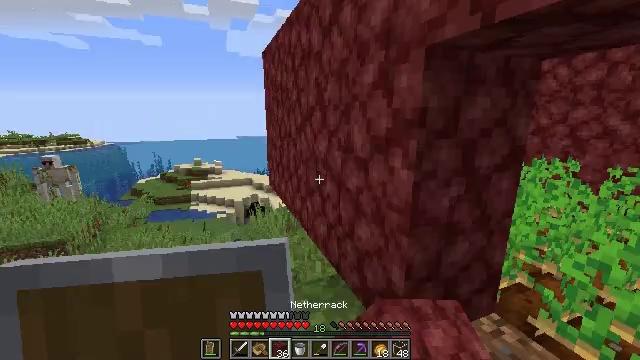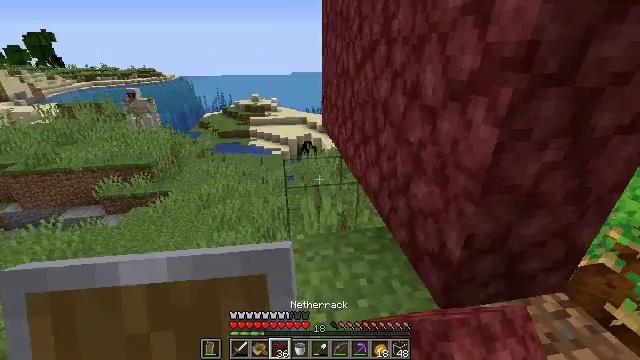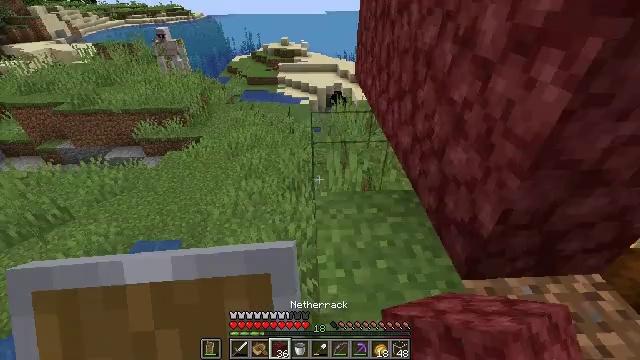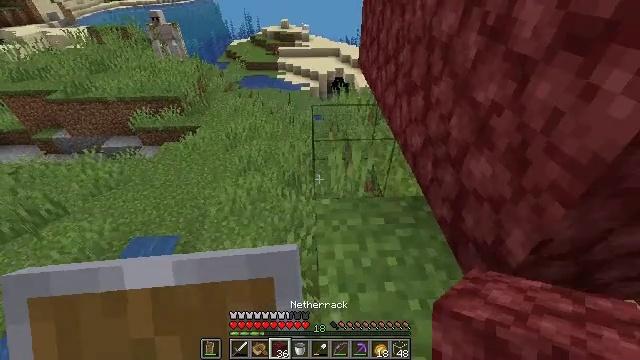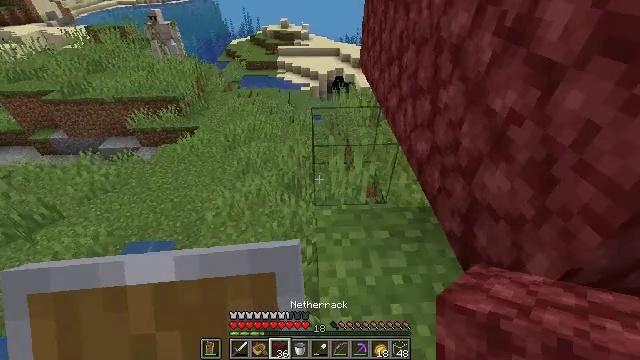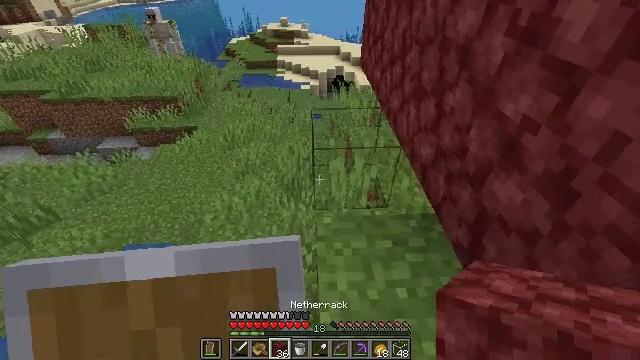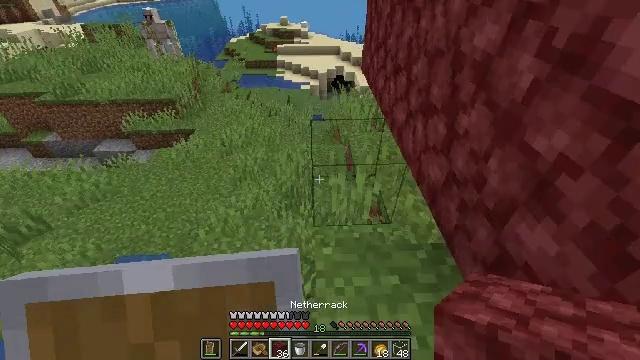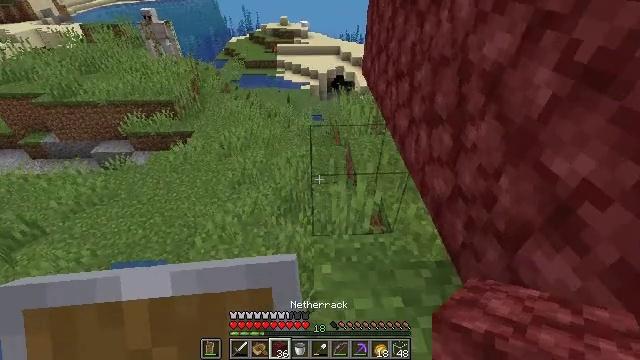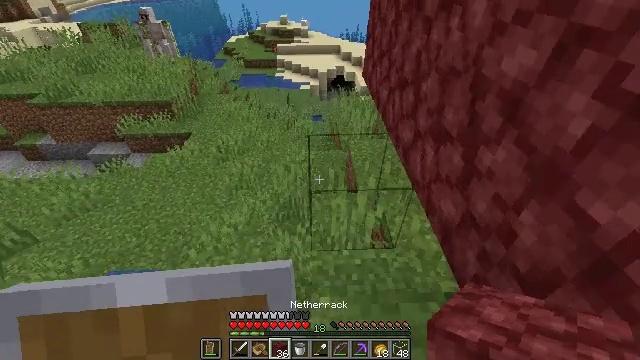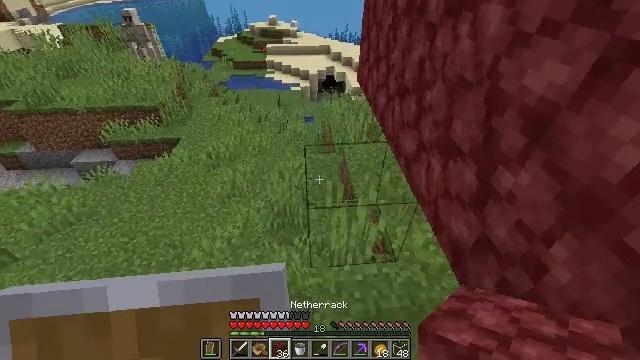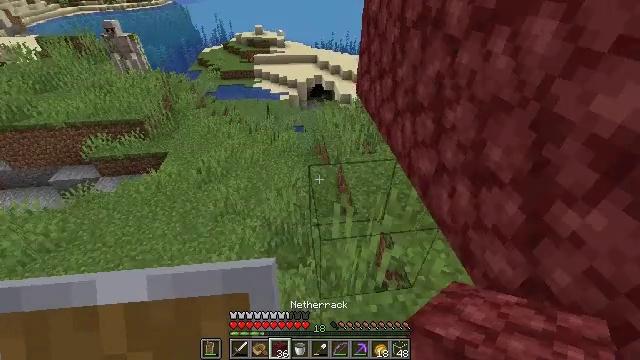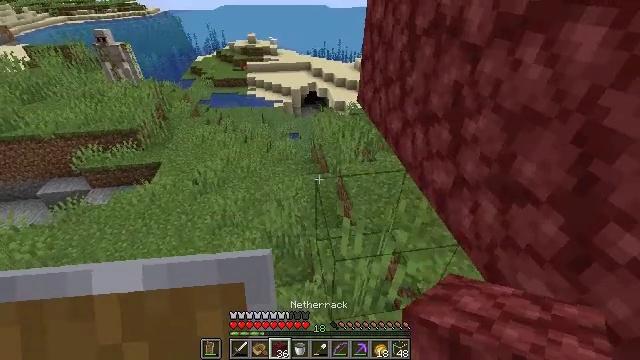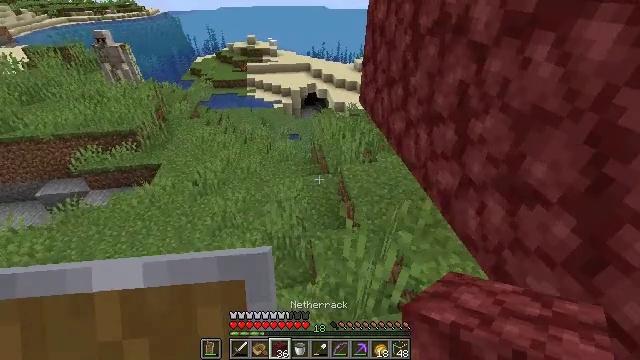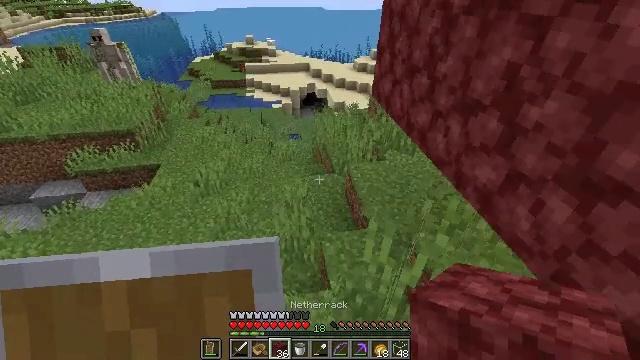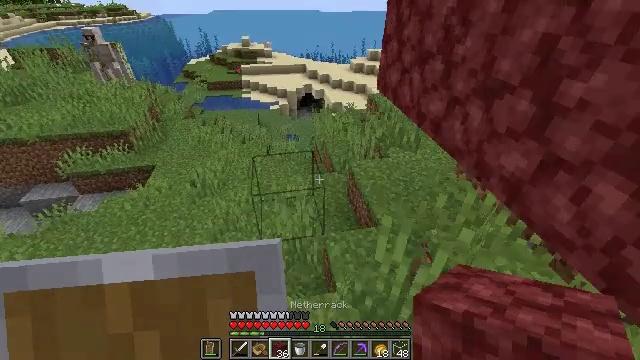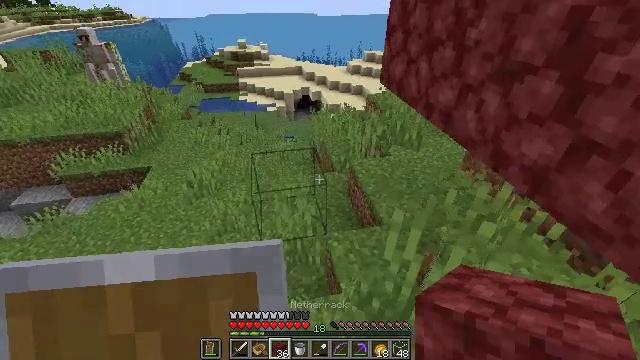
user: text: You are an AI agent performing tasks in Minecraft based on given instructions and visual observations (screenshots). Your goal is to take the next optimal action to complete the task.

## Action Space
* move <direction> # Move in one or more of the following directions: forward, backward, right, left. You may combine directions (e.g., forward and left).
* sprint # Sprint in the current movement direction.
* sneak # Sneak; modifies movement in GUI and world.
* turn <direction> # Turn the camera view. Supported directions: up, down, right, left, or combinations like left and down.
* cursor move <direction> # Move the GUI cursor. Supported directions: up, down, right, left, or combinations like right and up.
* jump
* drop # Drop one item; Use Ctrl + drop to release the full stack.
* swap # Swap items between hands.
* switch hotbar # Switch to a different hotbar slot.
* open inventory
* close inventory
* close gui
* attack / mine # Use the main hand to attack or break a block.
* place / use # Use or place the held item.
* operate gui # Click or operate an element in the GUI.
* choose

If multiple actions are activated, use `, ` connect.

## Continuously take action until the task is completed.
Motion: motion action
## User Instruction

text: Break the bell in the village.
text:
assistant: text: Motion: move forward, turn left and down
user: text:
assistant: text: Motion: move forward, turn left and down
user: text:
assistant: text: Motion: move forward, turn down
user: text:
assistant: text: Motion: move forward
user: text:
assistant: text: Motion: move forward
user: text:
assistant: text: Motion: move forward
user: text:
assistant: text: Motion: move forward
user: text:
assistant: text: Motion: move forward and move left
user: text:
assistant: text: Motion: move forward and move left, turn right
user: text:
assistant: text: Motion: move forward and move left, turn right and up
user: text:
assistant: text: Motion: move forward and move left, turn right and up
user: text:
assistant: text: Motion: move forward and move left
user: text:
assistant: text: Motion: move forward and move left
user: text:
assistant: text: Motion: move forward and move left
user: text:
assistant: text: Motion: move forward and move left
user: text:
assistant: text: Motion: move forward and move left
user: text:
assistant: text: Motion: move forward and move left, turn up
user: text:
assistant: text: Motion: move forward and move left, turn right and up
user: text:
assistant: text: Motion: move forward and move left, turn right and up
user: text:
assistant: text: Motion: move forward and move left, turn right and up
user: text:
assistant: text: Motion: move forward and move left, turn right and up
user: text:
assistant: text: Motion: move forward and move left, turn right and up
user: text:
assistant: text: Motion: move forward and move left, turn right and up
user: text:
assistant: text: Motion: move forward and move left, turn right and up
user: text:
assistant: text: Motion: move forward and move left, turn right and up
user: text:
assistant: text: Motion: move forward and move left, turn right and up
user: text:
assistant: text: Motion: move forward and move left, turn right and up
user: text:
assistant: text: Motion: move forward and move left, turn right and up
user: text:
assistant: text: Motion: move forward and move left, turn right
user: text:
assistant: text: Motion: move forward and move left, turn right